Field crop: maize
Growth stage: 1
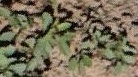
Species: convolvulus